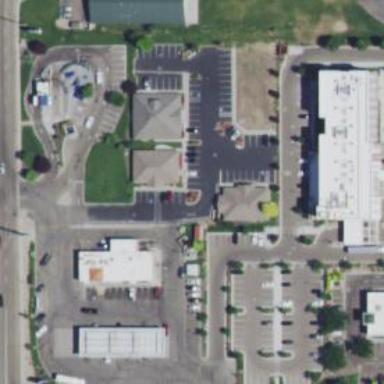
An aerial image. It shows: Healthcare clinic.